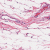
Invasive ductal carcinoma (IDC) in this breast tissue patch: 0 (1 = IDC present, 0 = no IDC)